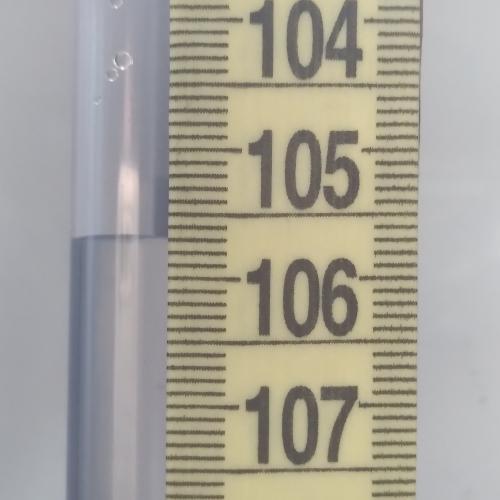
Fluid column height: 105.7 cm